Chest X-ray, AP view. Patient: 53 years old, sex F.
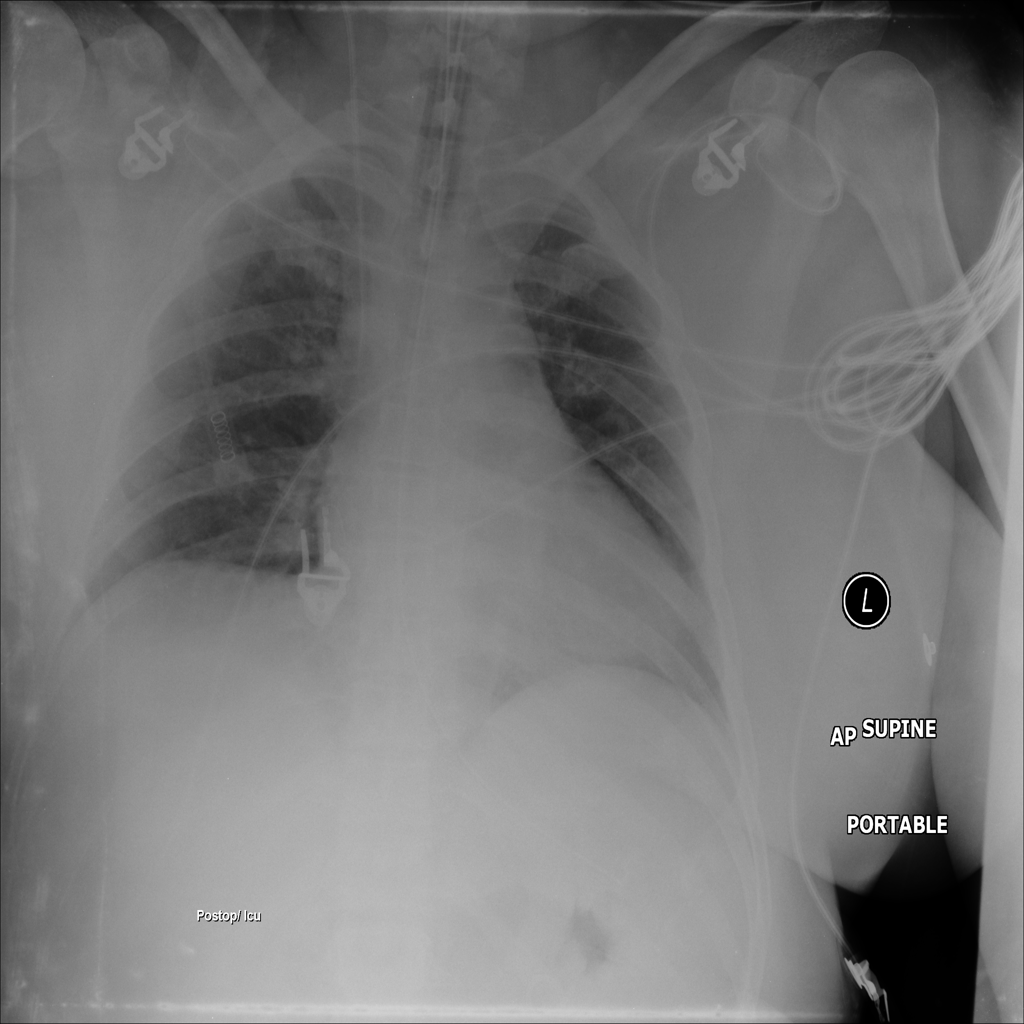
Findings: No Finding